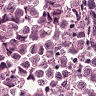
Metastatic tissue present: yes